Question: I need some help here. Here is part of my data model:

I have folder, but I also want to have some folders that I can access easily without searching each time. So I made a default folders entity and I want a relationship to a certain folder.
However, it's complaining that it wants a reverse relationship. I don't see how that would work in this case. Any ideas?
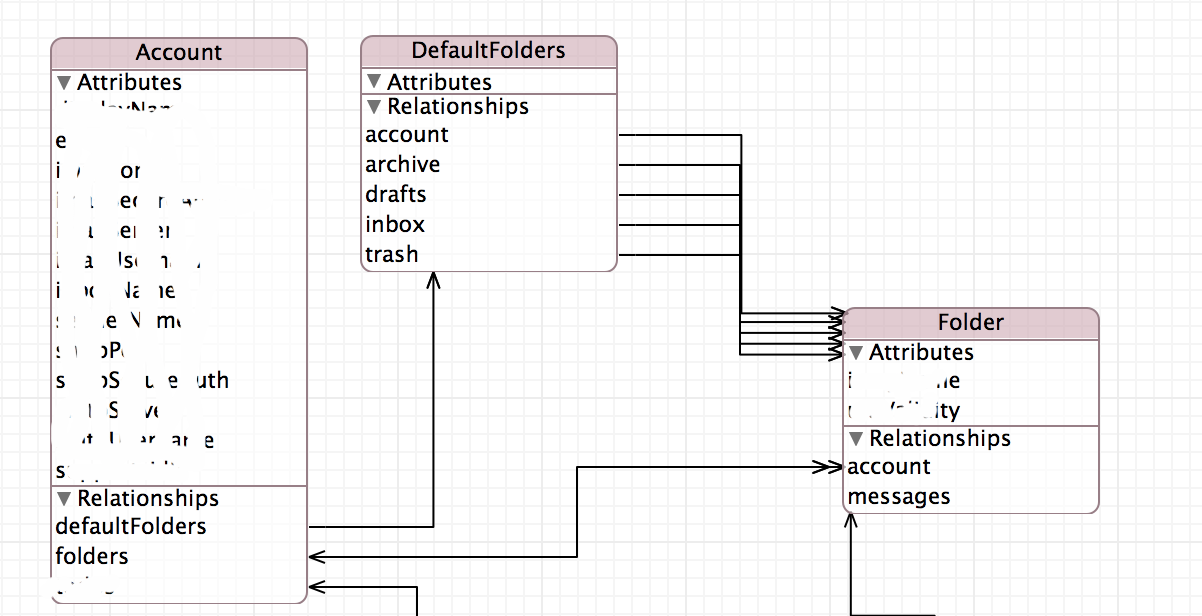
Answer: Ramy's answer is correct, you don't have to define an inverse relationship. I just want to point out an alternative:
You can define from 'Folder' to 'DefaultFolders', e.g.
- 'defAccount''account'- 'defArchive''archive'-
The 'Folder' records are larger, so your database needs more space.
If you define the "Delete Rule" as "Nullify" for these inverse relationships, then the 'account', 'archive', ... properties in 'DefaultFolders' will be set to 'nil' automatically if the corresponding 'Folder' is deleted.